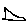
Label: triangle